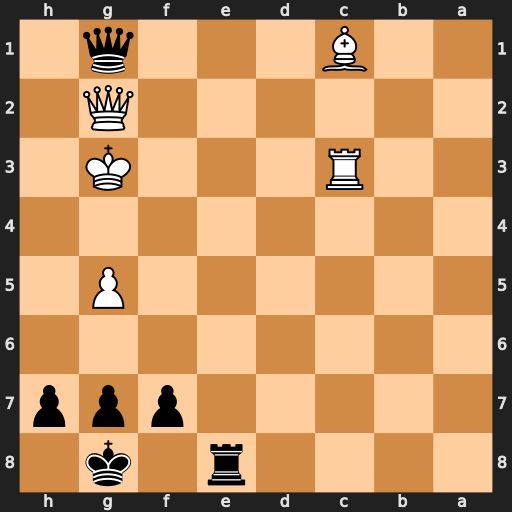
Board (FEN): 4r1k1/5ppp/8/6P1/8/2R3K1/6Q1/2B3q1
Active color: b
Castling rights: -
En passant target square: -
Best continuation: Qe1+ Kh2 Qxc3